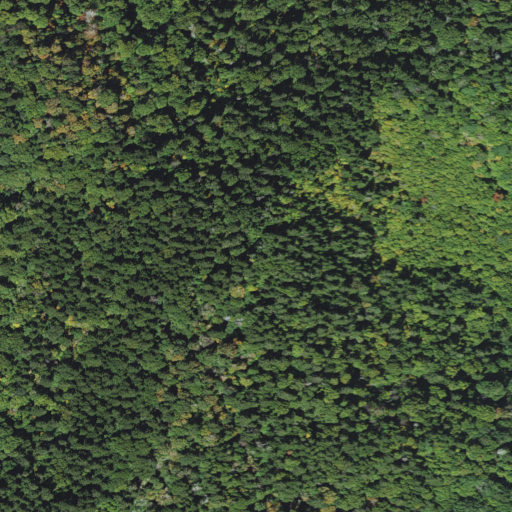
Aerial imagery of mountain in North Carolina named Point Misery containing evergreen forest, mixed forest, and deciduous forest